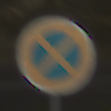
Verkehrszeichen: AbsolutesHalteverbot
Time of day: MorningAfternoon
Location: Outdoor (RoadRail)
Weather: PartlyCloudy
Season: NotSpecified
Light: Natural